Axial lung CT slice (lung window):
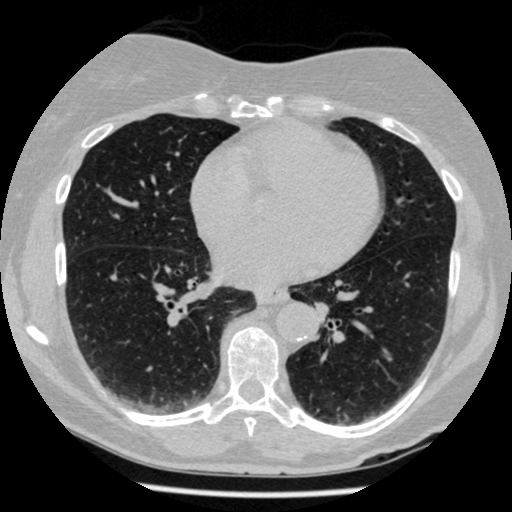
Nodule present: no